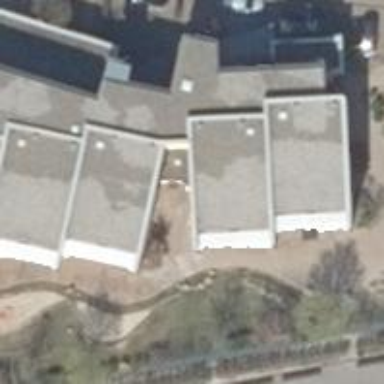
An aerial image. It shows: Kindergarten building.